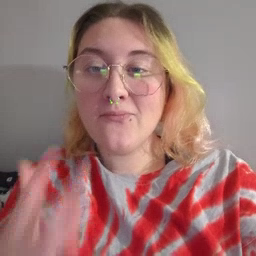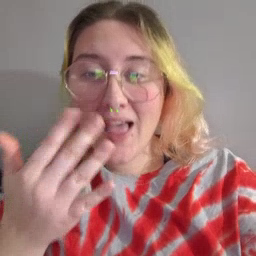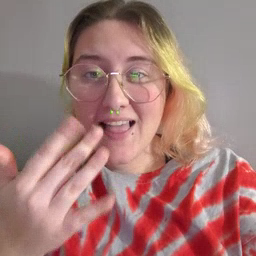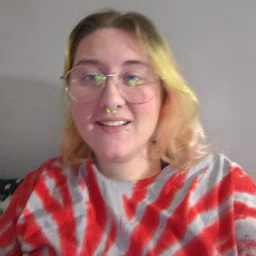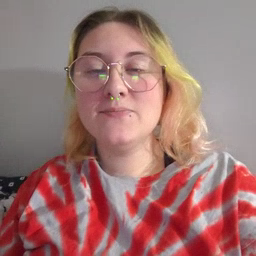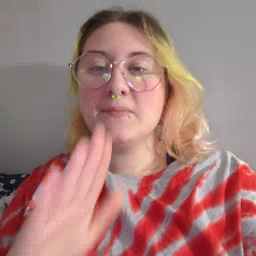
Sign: wait